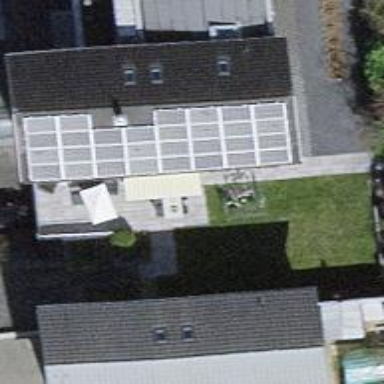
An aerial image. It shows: Solar power generator using photovoltaic panels.